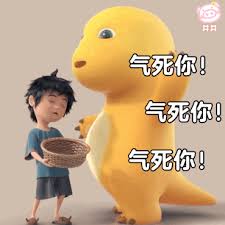
Label: nailong